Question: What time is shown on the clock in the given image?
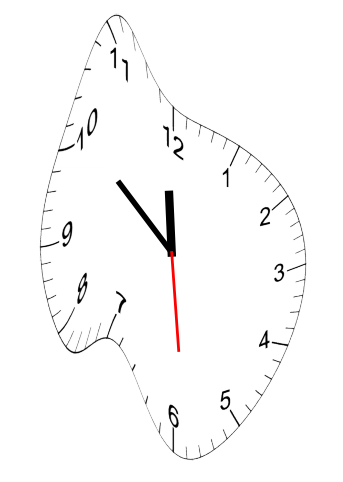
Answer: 11:51:29